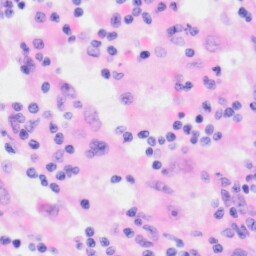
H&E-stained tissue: Kidney